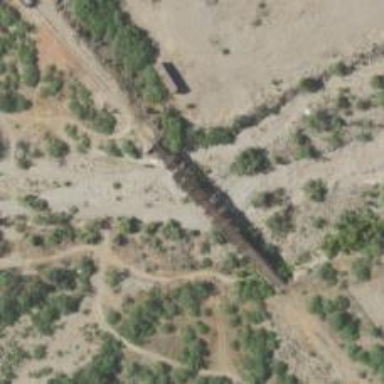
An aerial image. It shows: Abandoned railway spur bridge.